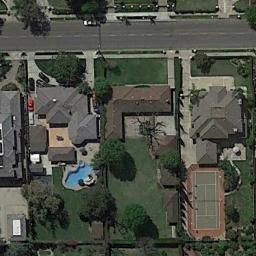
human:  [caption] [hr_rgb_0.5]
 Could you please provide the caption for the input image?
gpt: Many buildings of different shapes are beside the tennis courts .

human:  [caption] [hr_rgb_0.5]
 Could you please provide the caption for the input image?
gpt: Tennis court and swimming pool in the middle of a residential area surrounded by trees .

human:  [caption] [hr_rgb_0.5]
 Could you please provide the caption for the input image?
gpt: The tennis court is on the grass next to some buildings and trees .

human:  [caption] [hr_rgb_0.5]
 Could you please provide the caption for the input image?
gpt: There are two blue and green tennis courts in the lower left corner .

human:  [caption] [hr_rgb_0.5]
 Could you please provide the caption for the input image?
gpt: There are some buildings beside the tennis court .